Question: Count the number of objects in the diagram.
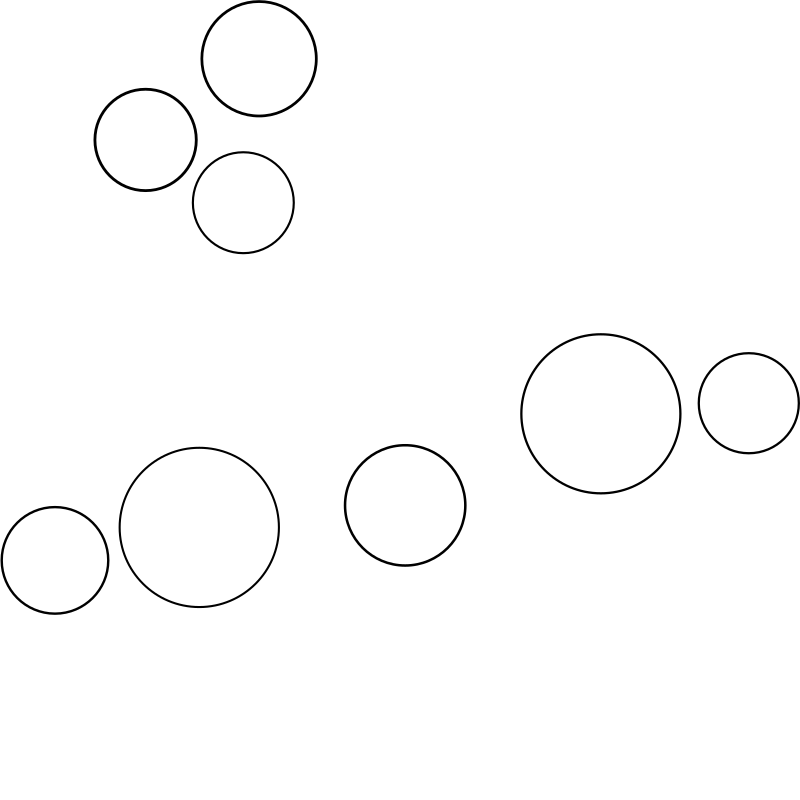
Answer: 8